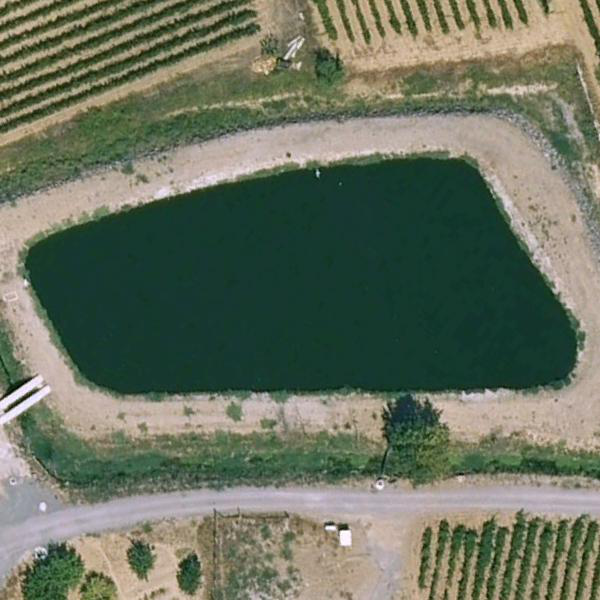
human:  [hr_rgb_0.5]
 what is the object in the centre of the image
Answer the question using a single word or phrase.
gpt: pond